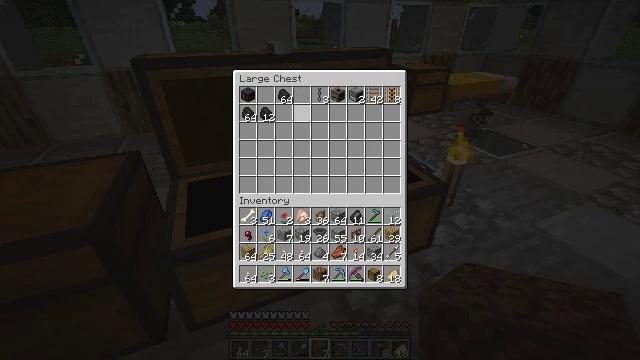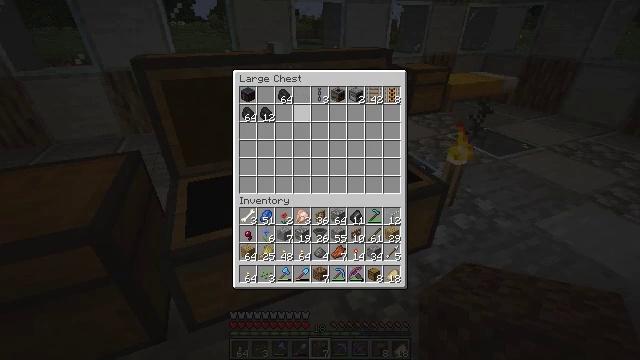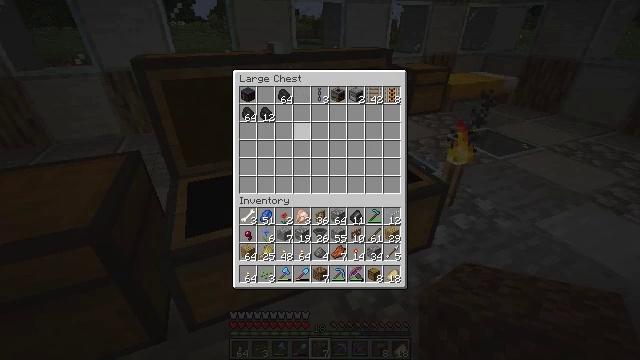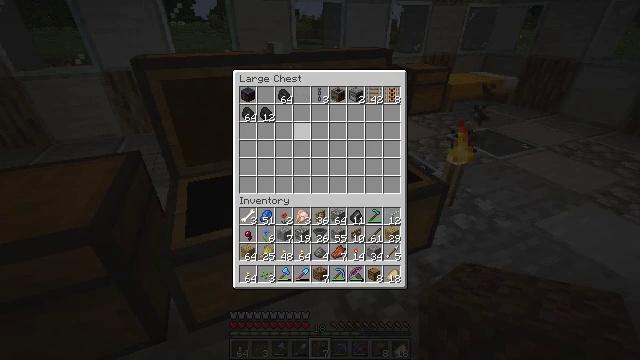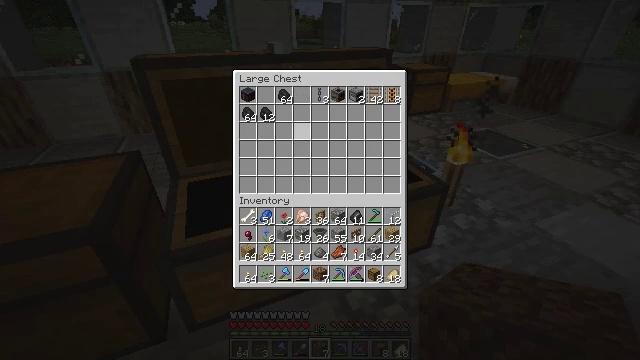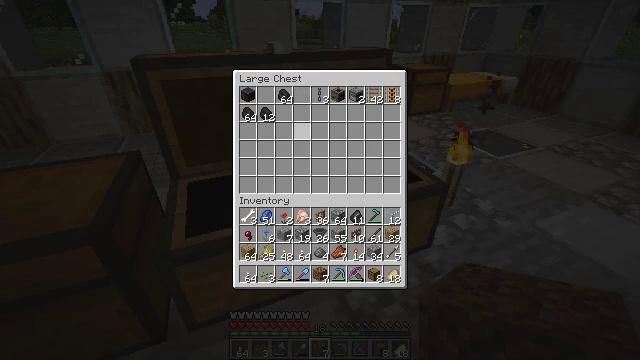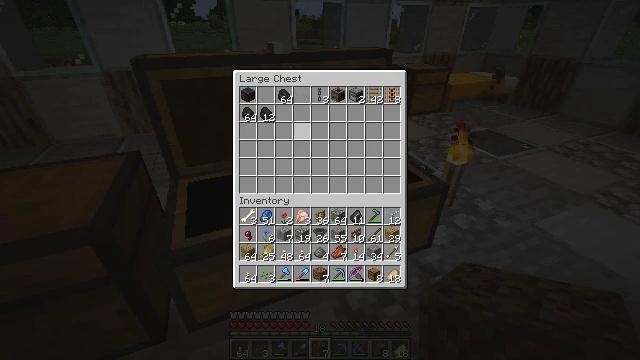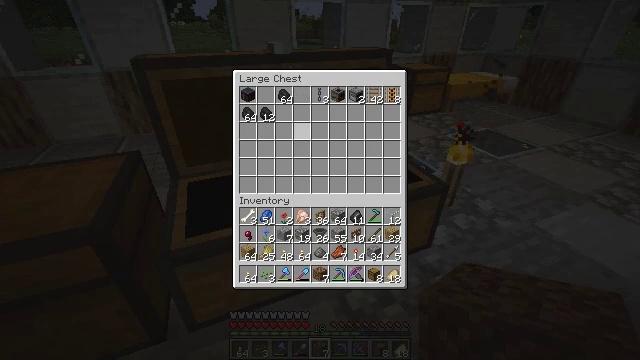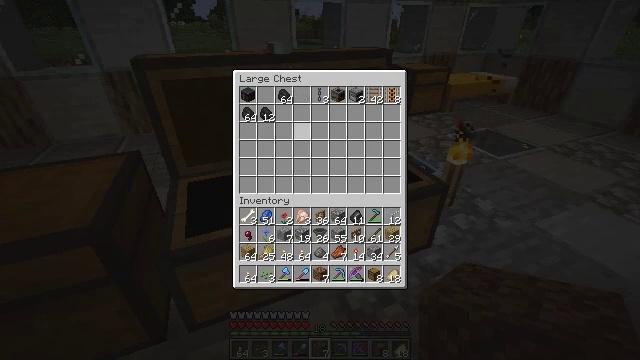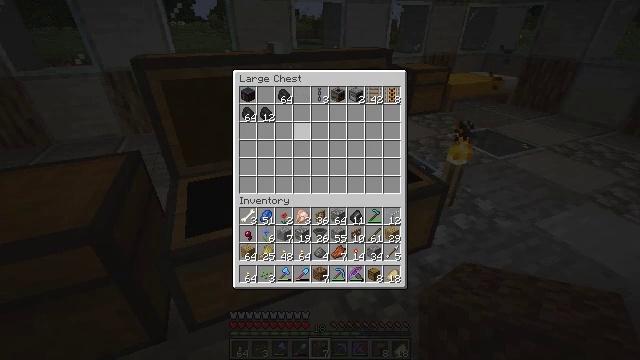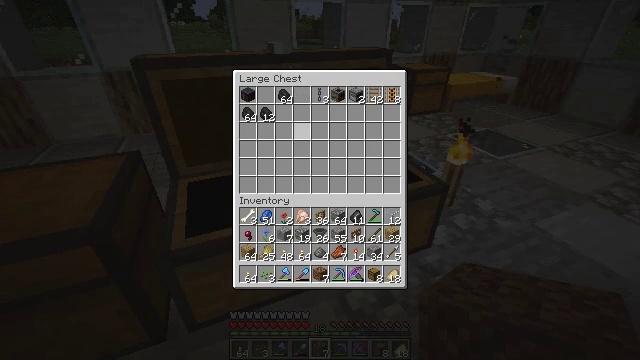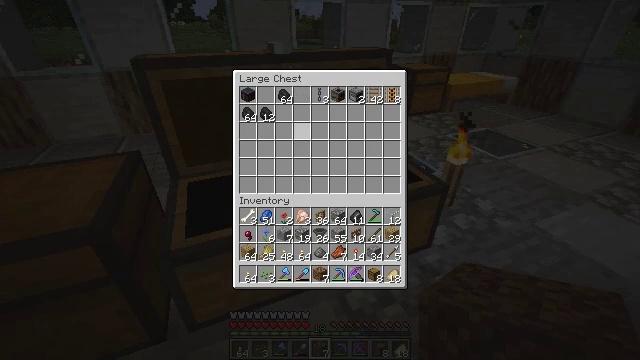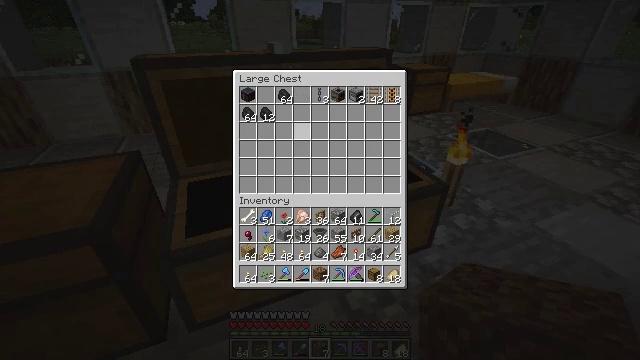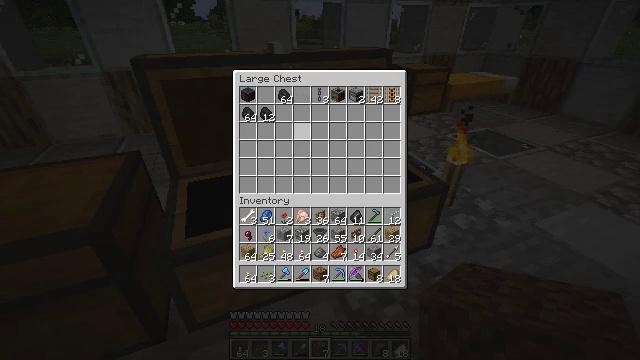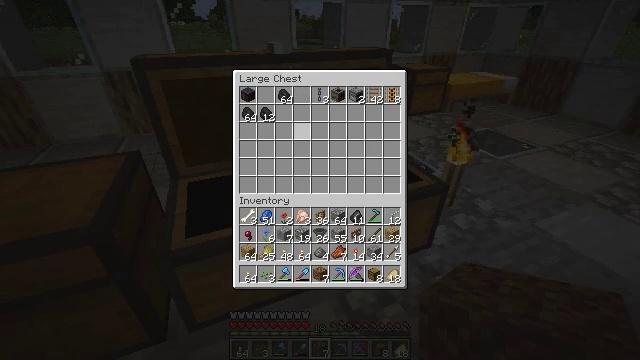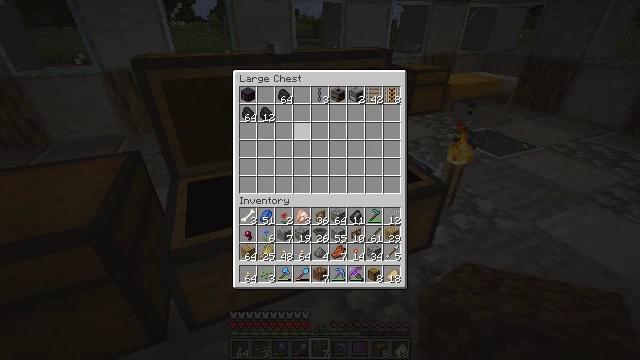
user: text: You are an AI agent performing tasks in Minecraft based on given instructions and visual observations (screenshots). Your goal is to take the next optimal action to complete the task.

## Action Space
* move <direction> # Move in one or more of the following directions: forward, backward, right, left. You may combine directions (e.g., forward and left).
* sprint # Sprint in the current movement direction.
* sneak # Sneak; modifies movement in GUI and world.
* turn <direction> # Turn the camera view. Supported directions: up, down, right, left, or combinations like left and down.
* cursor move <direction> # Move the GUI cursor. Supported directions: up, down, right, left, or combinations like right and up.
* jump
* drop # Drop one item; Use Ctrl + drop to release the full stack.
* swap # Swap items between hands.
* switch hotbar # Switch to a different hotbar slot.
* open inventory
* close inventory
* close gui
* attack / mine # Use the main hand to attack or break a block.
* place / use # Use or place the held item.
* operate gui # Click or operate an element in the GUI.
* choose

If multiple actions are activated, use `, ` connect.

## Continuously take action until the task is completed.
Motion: motion action
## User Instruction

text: Craft an oak sign with planks and sticks.
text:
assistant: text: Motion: sneak
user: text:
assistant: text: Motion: sneak
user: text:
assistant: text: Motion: sneak
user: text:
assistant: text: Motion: sneak
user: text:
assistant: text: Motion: sneak
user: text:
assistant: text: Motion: sneak
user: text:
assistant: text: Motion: sneak
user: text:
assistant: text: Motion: sneak
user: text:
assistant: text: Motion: sneak
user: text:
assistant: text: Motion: sneak
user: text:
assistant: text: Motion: sneak
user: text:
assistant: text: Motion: sneak
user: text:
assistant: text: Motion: sneak
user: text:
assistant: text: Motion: sneak
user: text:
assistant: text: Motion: sneak
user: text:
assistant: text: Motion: sneak
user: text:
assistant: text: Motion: sneak
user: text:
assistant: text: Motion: sneak
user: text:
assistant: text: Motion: sneak
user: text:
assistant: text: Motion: sneak
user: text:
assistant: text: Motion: sneak
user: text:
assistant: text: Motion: sneak
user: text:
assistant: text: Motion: sneak
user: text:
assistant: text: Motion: sneak
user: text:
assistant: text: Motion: sneak
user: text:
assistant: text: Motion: sneak
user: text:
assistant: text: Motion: sneak
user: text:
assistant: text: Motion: sneak
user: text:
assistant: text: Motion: sneak
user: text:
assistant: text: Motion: sneak